Field crop: tomato
Growth stage: 1
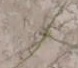
Species: cyperus